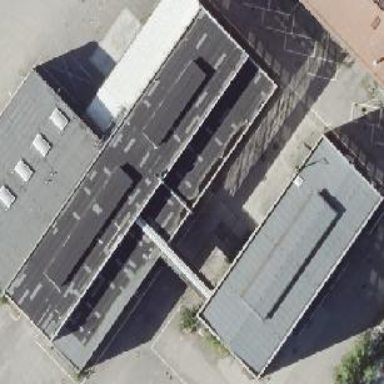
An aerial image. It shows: Industrial building with flat roof. The building is used for industrial purposes.